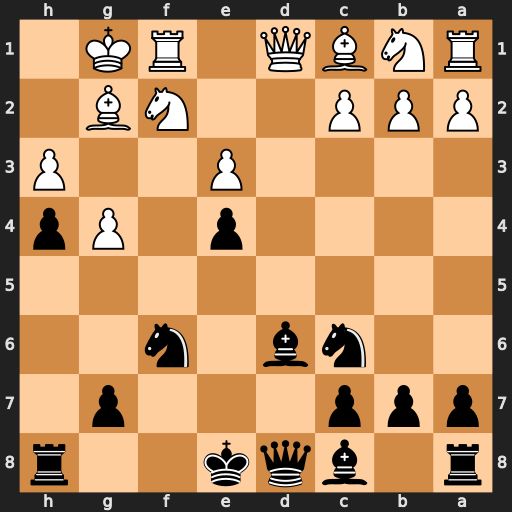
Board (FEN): r1bqk2r/ppp3p1/2nb1n2/8/4p1Pp/4P2P/PPP2NB1/RNBQ1RK1
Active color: b
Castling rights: kq
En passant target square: -
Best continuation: Qe7 Nxe4 Nxe4